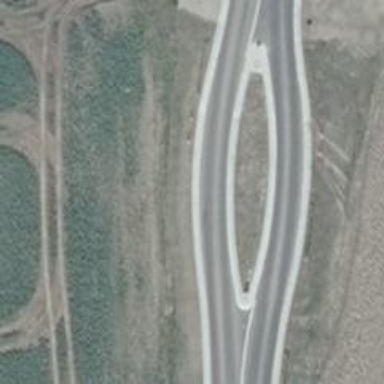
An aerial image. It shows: Primary road with asphalt surface.